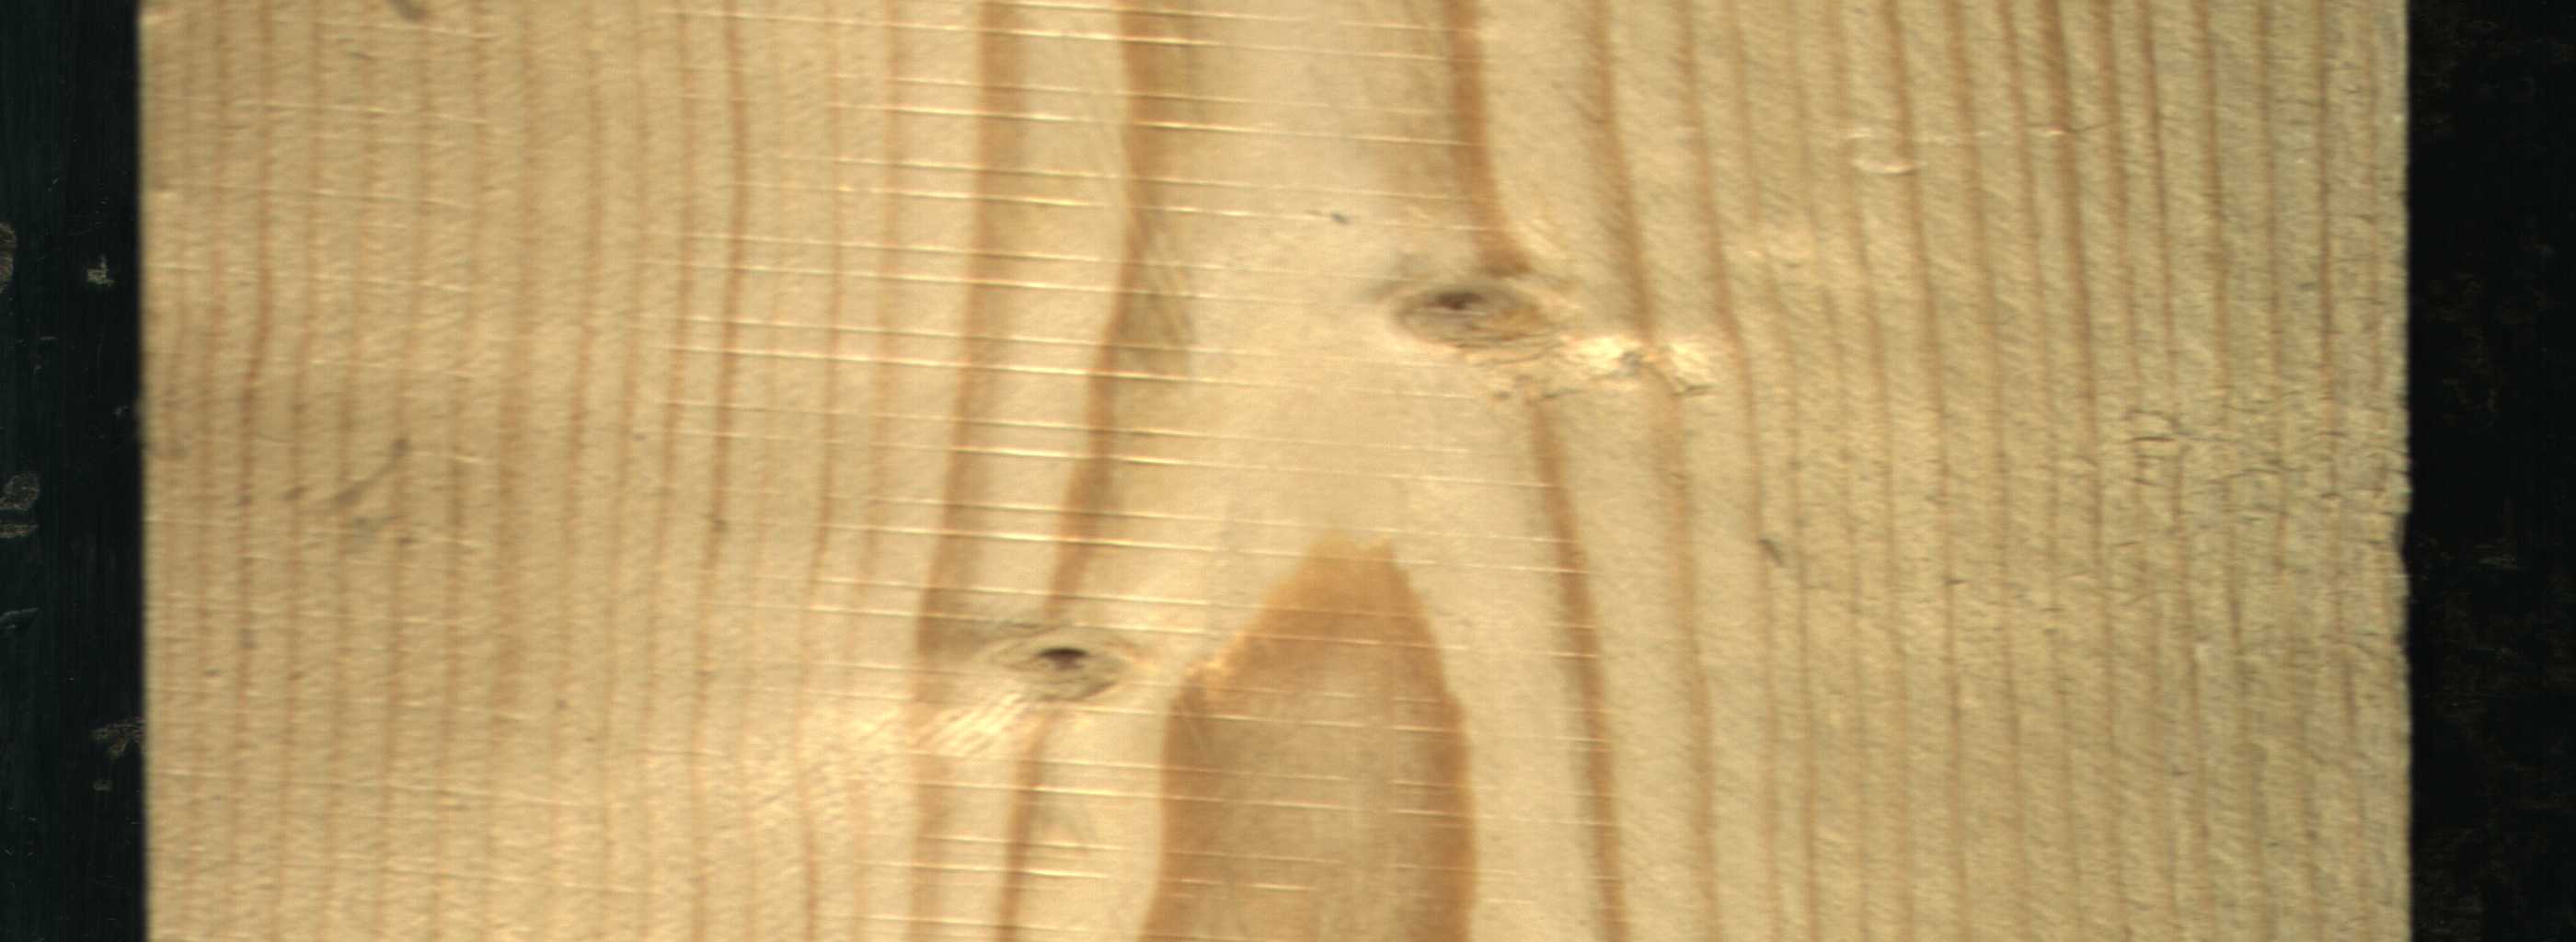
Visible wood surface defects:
Live_Knot
Live_Knot